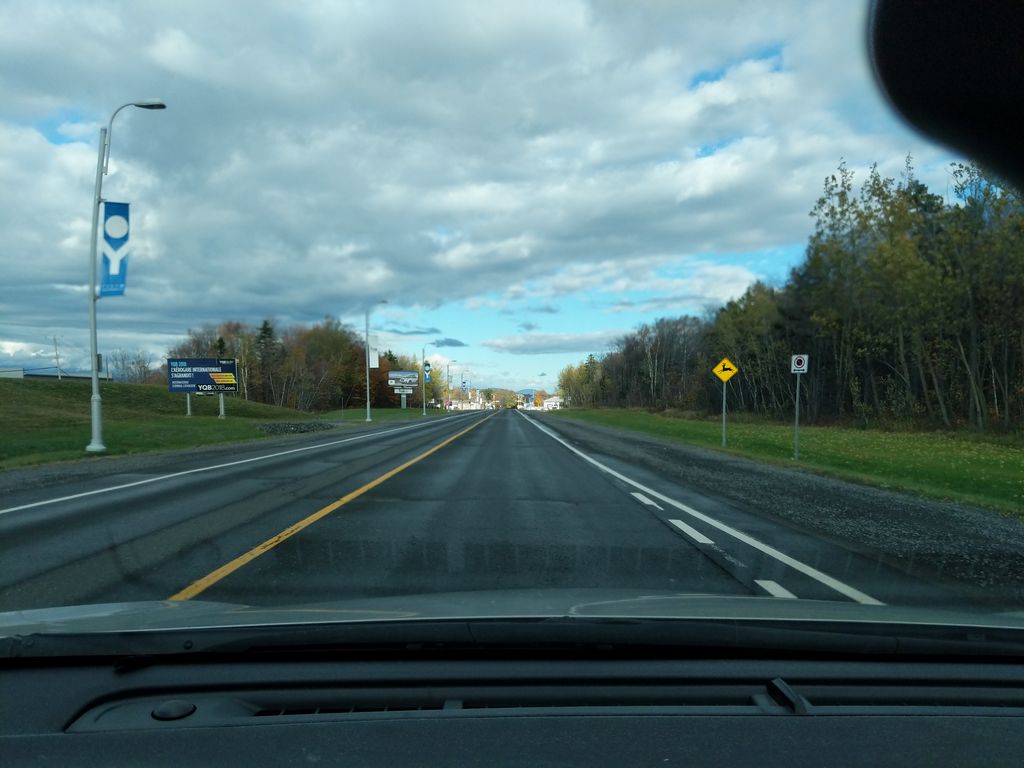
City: quebec_city